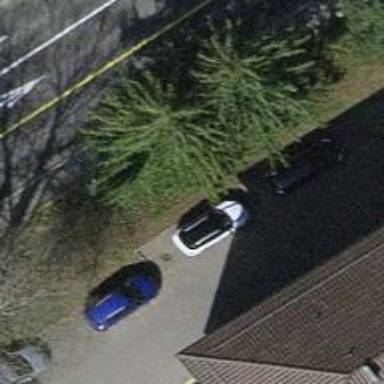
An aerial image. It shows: Urban tree with needle-leaved evergreen foliage.